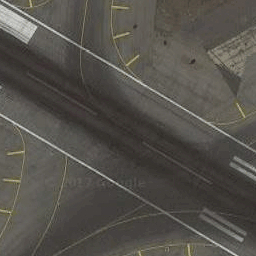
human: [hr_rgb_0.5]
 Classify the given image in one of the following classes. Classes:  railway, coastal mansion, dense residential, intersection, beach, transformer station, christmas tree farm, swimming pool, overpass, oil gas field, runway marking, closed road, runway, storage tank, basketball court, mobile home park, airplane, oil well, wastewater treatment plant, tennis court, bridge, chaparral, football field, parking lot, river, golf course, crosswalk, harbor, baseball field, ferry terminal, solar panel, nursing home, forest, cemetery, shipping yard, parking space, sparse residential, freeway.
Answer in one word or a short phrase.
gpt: runway